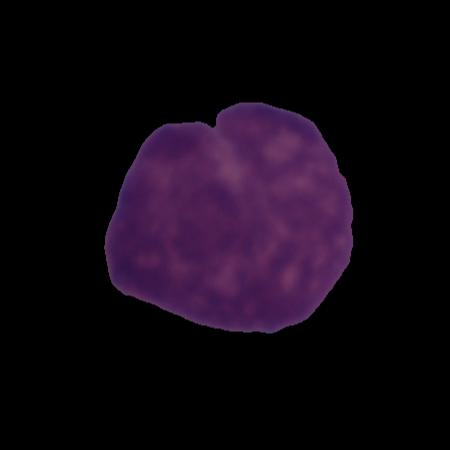
Label: cancer